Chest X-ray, PA view. Patient: 34 years old, sex M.
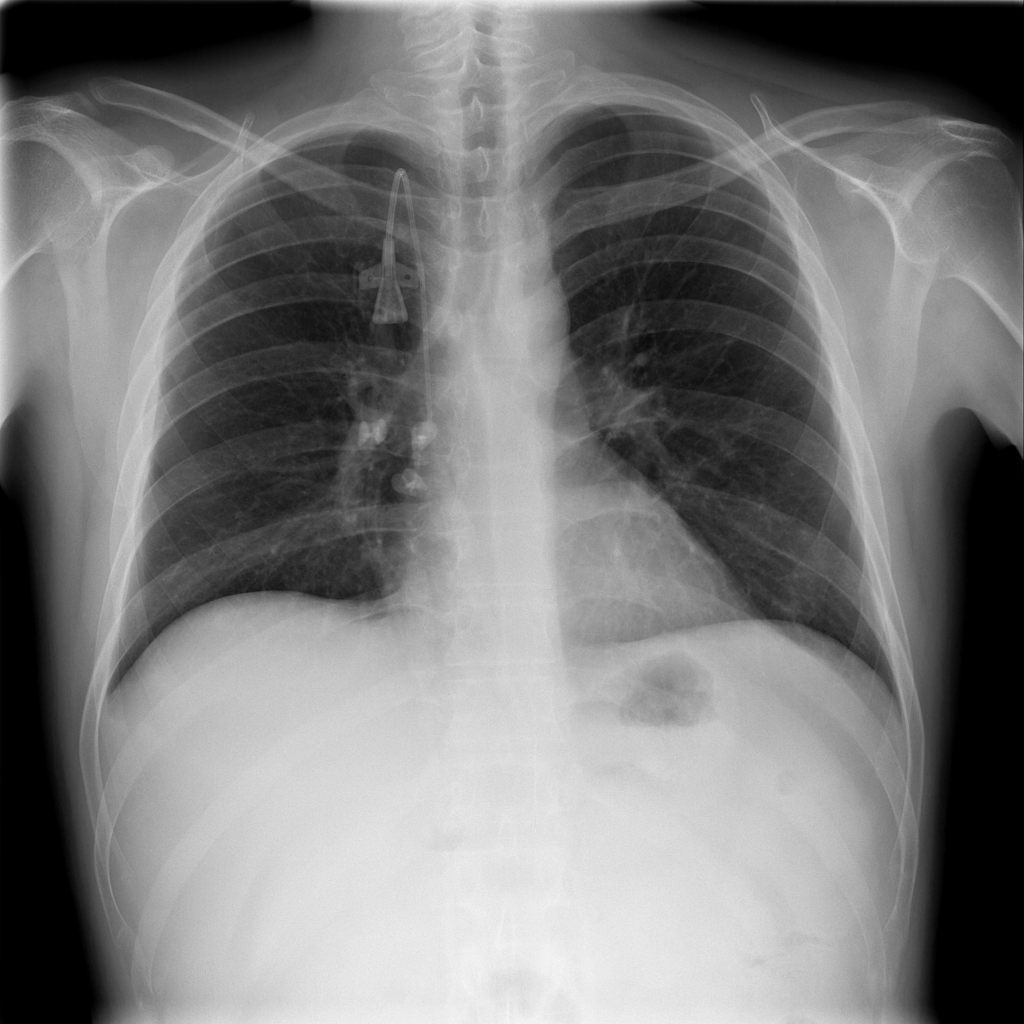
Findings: No Finding